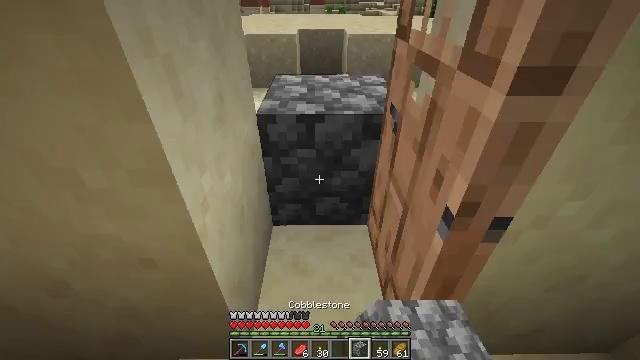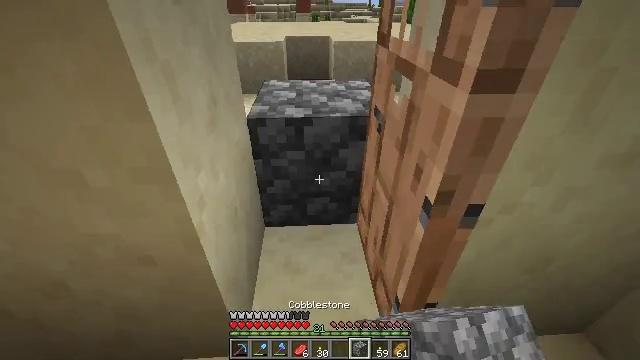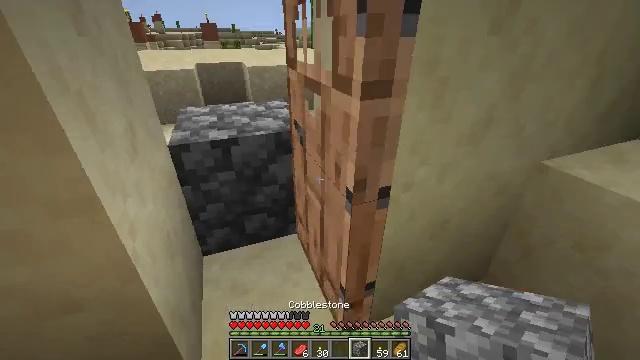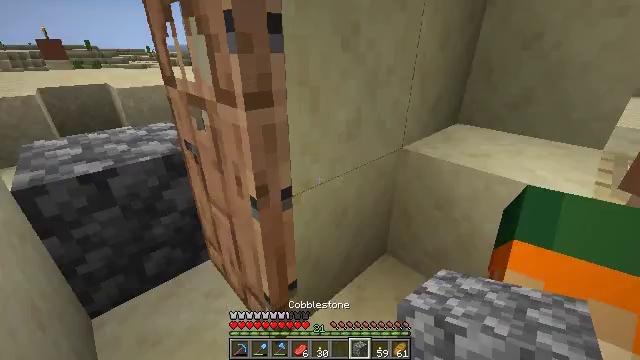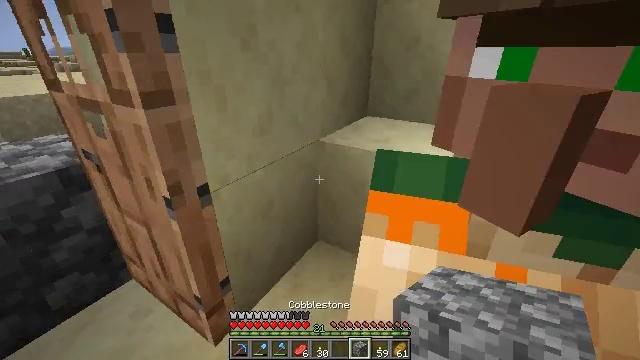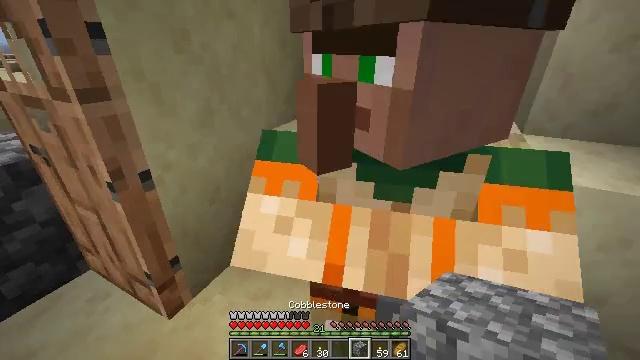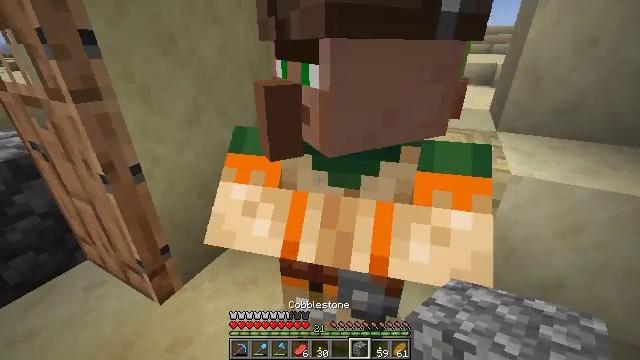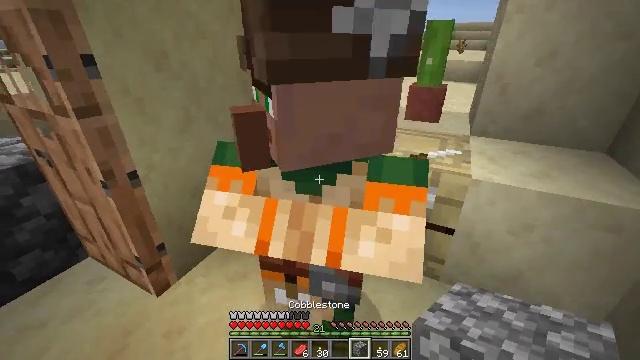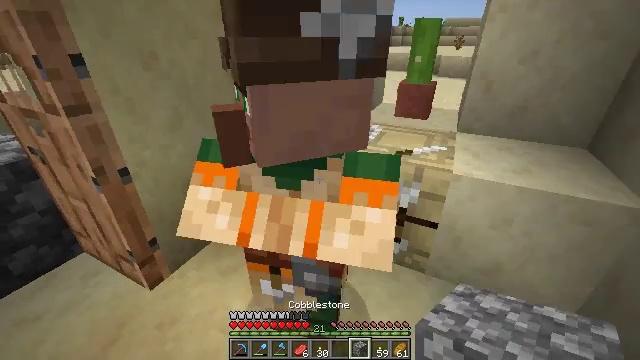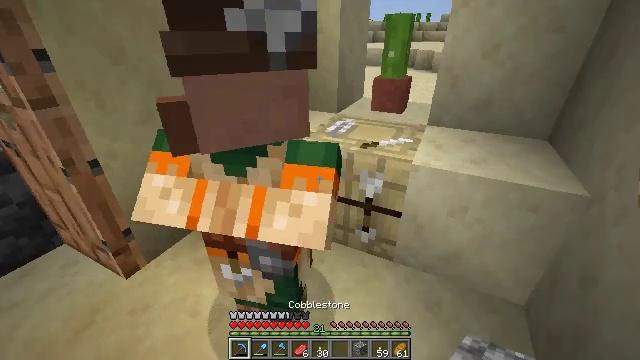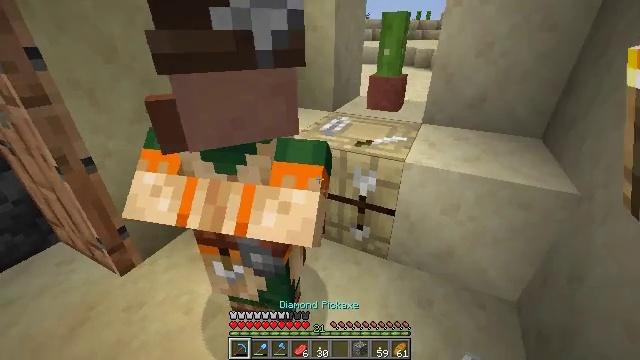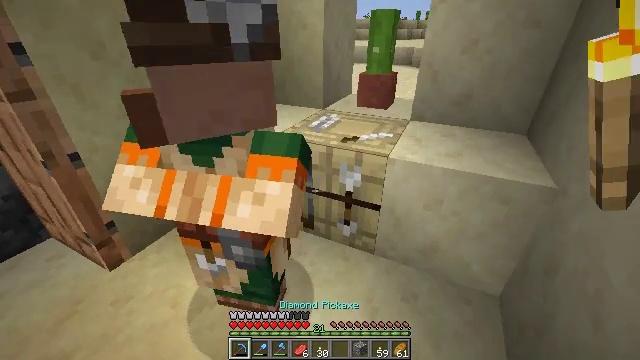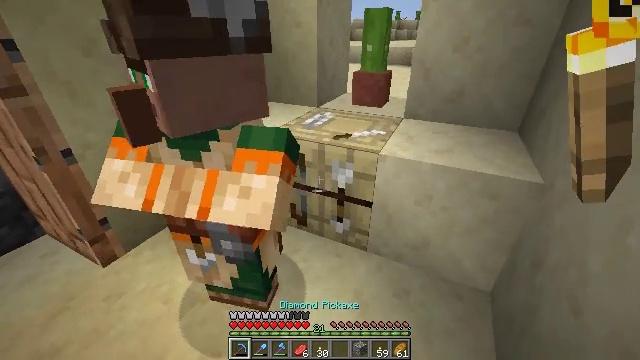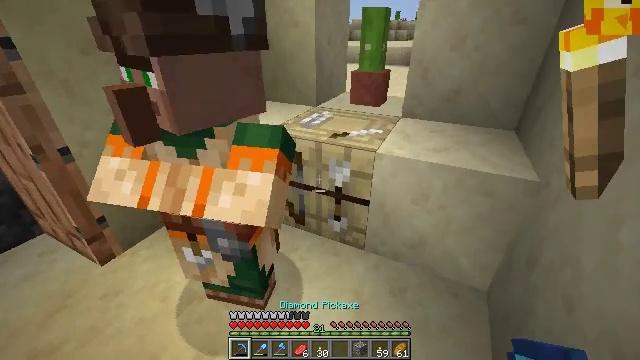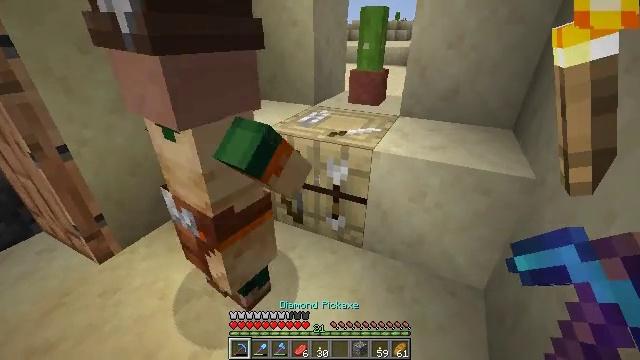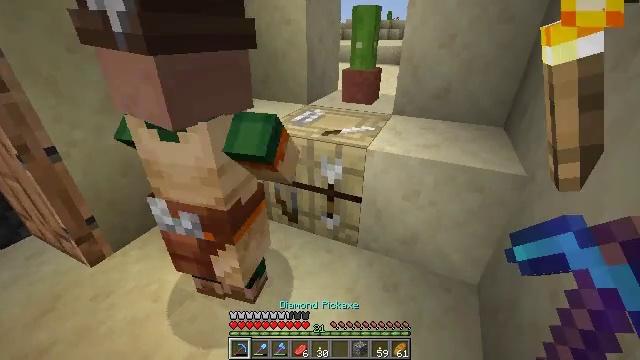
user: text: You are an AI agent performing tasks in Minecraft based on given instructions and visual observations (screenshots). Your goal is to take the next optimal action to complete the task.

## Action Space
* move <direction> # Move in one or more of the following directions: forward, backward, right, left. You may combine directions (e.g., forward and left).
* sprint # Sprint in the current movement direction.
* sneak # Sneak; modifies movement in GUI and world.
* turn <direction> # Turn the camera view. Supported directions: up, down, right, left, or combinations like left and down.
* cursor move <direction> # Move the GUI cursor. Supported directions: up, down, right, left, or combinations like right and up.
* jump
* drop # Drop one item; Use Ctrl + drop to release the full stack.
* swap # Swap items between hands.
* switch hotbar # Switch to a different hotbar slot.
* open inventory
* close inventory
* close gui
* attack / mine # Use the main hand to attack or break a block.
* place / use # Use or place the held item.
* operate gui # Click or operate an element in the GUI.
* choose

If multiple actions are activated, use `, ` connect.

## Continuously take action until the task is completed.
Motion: motion action
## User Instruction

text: Left click on the fletching table to mine it.
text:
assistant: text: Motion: move back, turn right and up
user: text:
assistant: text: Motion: move back, turn right and up
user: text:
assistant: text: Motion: move back and move right, turn right and up
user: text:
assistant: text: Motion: move back and move right, turn right
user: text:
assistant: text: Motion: move back and move right, turn right
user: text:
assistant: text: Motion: move back and move right
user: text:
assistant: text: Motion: move back and move right
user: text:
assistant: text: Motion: move right
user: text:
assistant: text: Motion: move right, switch to hotbar 1
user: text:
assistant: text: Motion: switch to hotbar 1
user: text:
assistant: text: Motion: switch to hotbar 1
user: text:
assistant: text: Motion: switch to hotbar 1
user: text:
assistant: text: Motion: no_op
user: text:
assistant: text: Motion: no_op
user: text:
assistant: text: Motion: turn right
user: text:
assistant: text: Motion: turn right
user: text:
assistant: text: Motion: move forward, turn right
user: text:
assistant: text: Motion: move forward
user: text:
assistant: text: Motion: move forward
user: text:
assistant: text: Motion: move forward
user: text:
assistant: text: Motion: turn left and down
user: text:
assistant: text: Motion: turn left and down
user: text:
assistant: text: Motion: turn left and down
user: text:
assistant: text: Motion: no_op
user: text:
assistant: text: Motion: no_op
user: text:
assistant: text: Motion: no_op
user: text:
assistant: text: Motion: no_op
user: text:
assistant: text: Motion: switch to hotbar 3
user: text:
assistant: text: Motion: switch to hotbar 3
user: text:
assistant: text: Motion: switch to hotbar 3